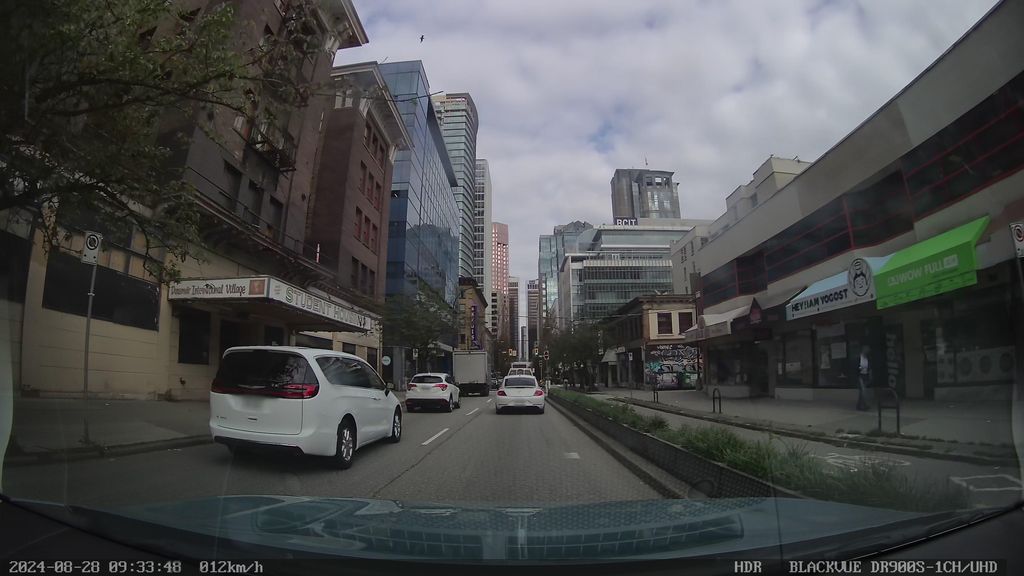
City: vancouver